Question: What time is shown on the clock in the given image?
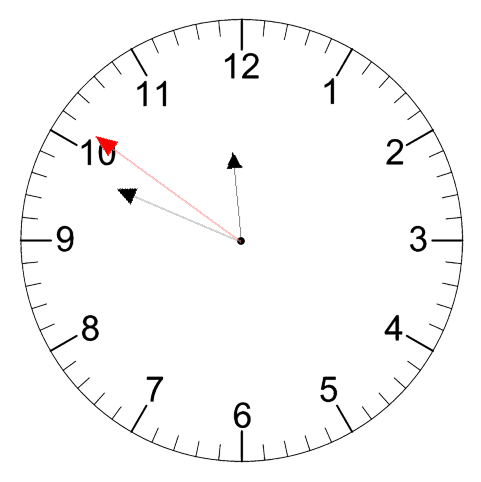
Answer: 11:48:51